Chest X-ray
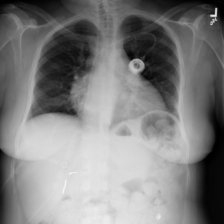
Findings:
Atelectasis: negative
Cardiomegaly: positive
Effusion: negative
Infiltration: negative
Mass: negative
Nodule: negative
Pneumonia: negative
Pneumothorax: negative
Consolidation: negative
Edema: negative
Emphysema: negative
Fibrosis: negative
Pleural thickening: negative
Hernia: negative